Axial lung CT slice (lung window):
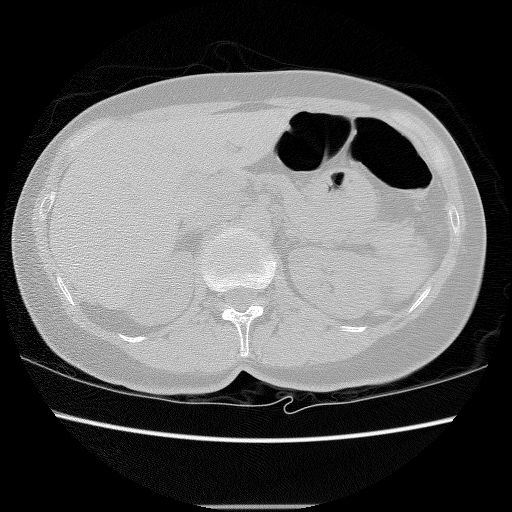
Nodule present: no